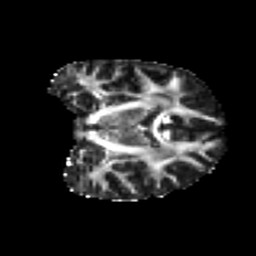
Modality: FA
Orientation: coronal
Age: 31
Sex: female
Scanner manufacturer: ge
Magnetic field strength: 3 T
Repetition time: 7.8 s
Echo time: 0.0606 s